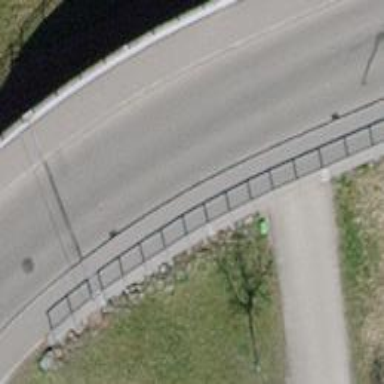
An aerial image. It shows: Sidewalk bridge over footway road.